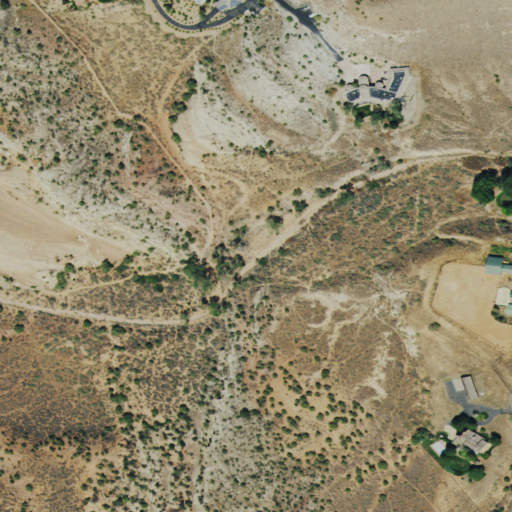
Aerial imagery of valley in Colorado named East Entrance Monument Canyon containing shrub, evergreen forest, open development, medium intensity development, woody wetlands, and low intensity development